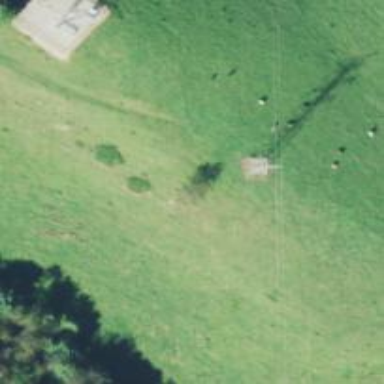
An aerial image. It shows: Lattice structure tower used for power transmission.